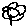
Label: flower